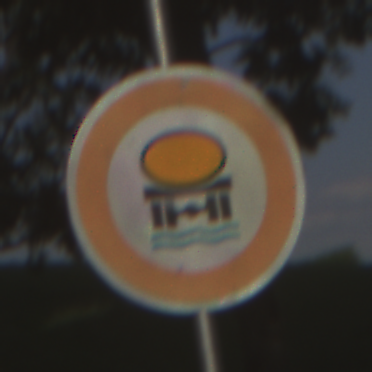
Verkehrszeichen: VerbotFahrzeugeWassergefaehrdenderLadung
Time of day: MorningAfternoon
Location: Outdoor (Nature)
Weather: Clear
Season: NotSpecified
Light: Natural